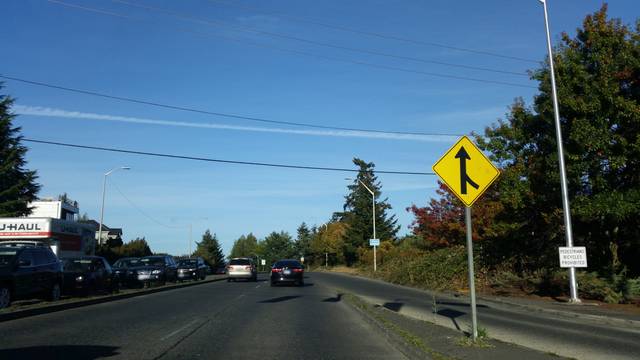
Region: United States
Coordinates: 47.565, -122.376